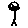
Label: flower